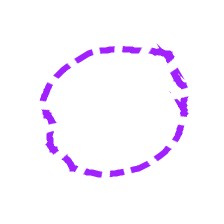
Shape: circle